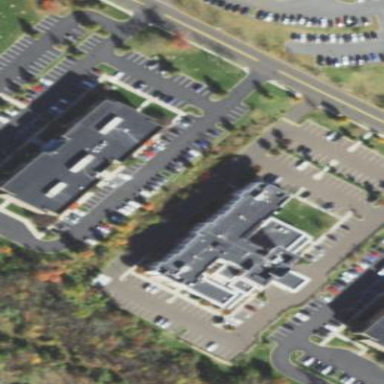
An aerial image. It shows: Hotel building.